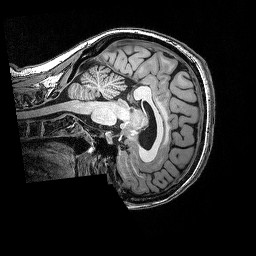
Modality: T1w
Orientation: sagittal
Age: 48
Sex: female
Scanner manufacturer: siemens
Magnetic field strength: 3 T
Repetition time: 2.53 s
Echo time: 0.0035 s